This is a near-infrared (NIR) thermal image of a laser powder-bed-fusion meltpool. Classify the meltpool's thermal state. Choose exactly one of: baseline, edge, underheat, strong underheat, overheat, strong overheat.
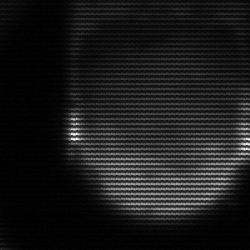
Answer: edge